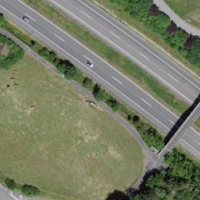
EUNIS habitat code: 57
Species observed at this site:
Milvus migrans